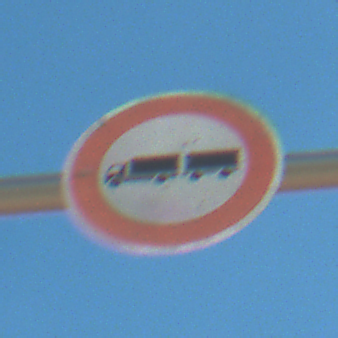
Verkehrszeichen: VerbotLastkraftwagenMitAnhaenger
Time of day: Midday
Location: Outdoor (Nature)
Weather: PartlyCloudy
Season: NotSpecified
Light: Natural